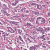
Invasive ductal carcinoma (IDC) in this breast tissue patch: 1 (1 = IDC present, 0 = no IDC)